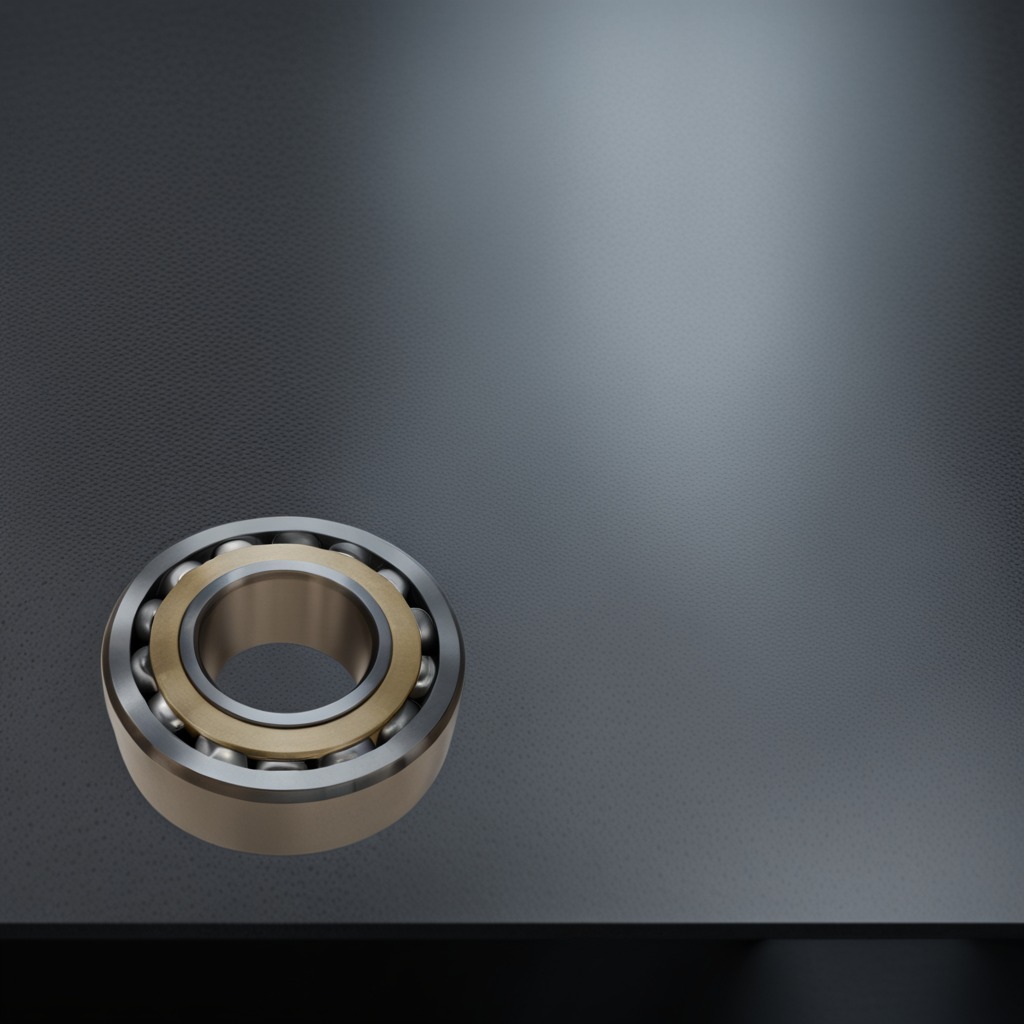
A metal ball bearing is lying on the clean granite table inside a workshop at night.